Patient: sex F, age 65
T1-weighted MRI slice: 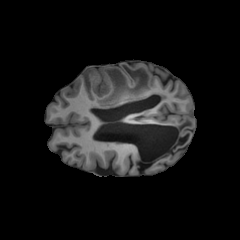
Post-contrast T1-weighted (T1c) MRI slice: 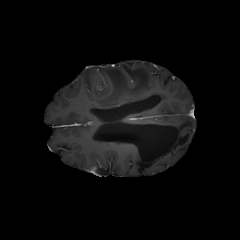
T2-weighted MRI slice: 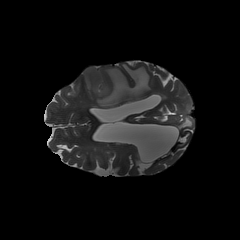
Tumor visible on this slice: yes
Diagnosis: Glioblastoma, IDH-wildtype
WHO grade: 4